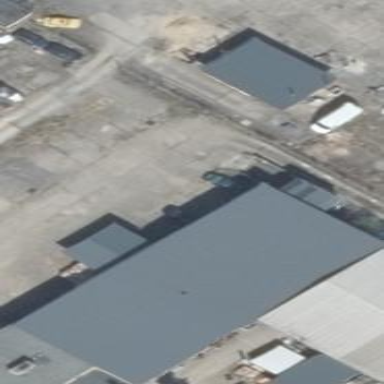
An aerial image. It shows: Industrial building.